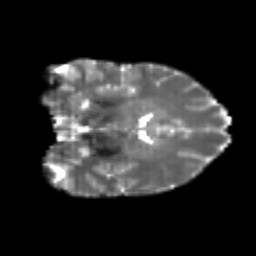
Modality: T2w
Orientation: coronal
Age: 22
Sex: female
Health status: healthy
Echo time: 0.074 s